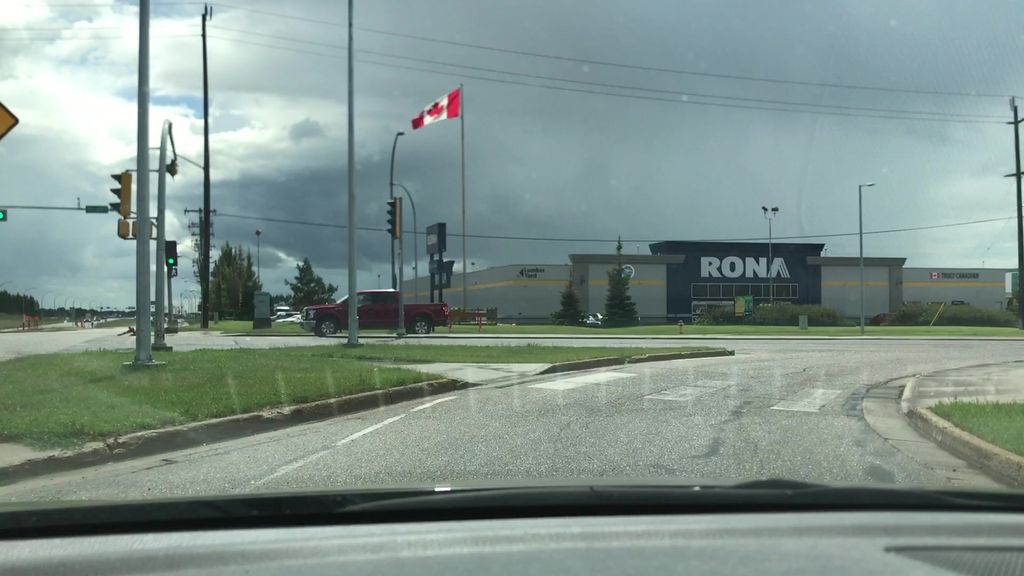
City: edmonton